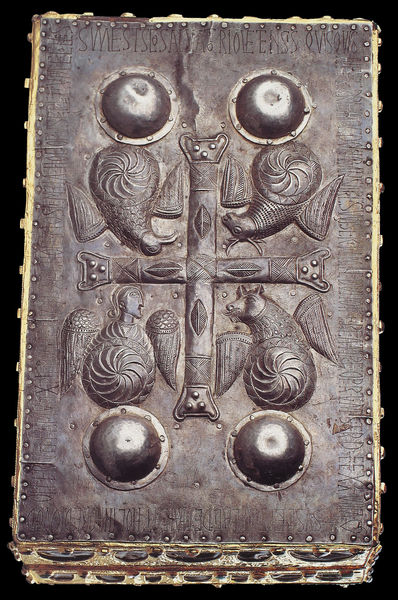
Titel: Achat-Kassette
Institution: Oviedo, Camera Santa (Kathedrale)
Schlagwörter: vogel, schwarz, tiere, bibel, silber, bild, kreis, engel, relief, schrift, bronze, platte, nägel, foto, buch, kreuz, seite, text, kreise, buchdeckel, cover, einband, umschlag, verziert, romanik, löwe, stier, metal, beschläge, evangelisten, codex, fügel, buchdeckels